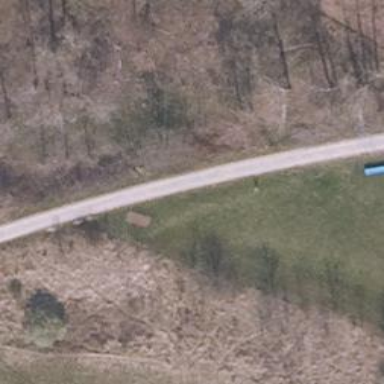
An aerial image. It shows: Disc golf tee.